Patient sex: F
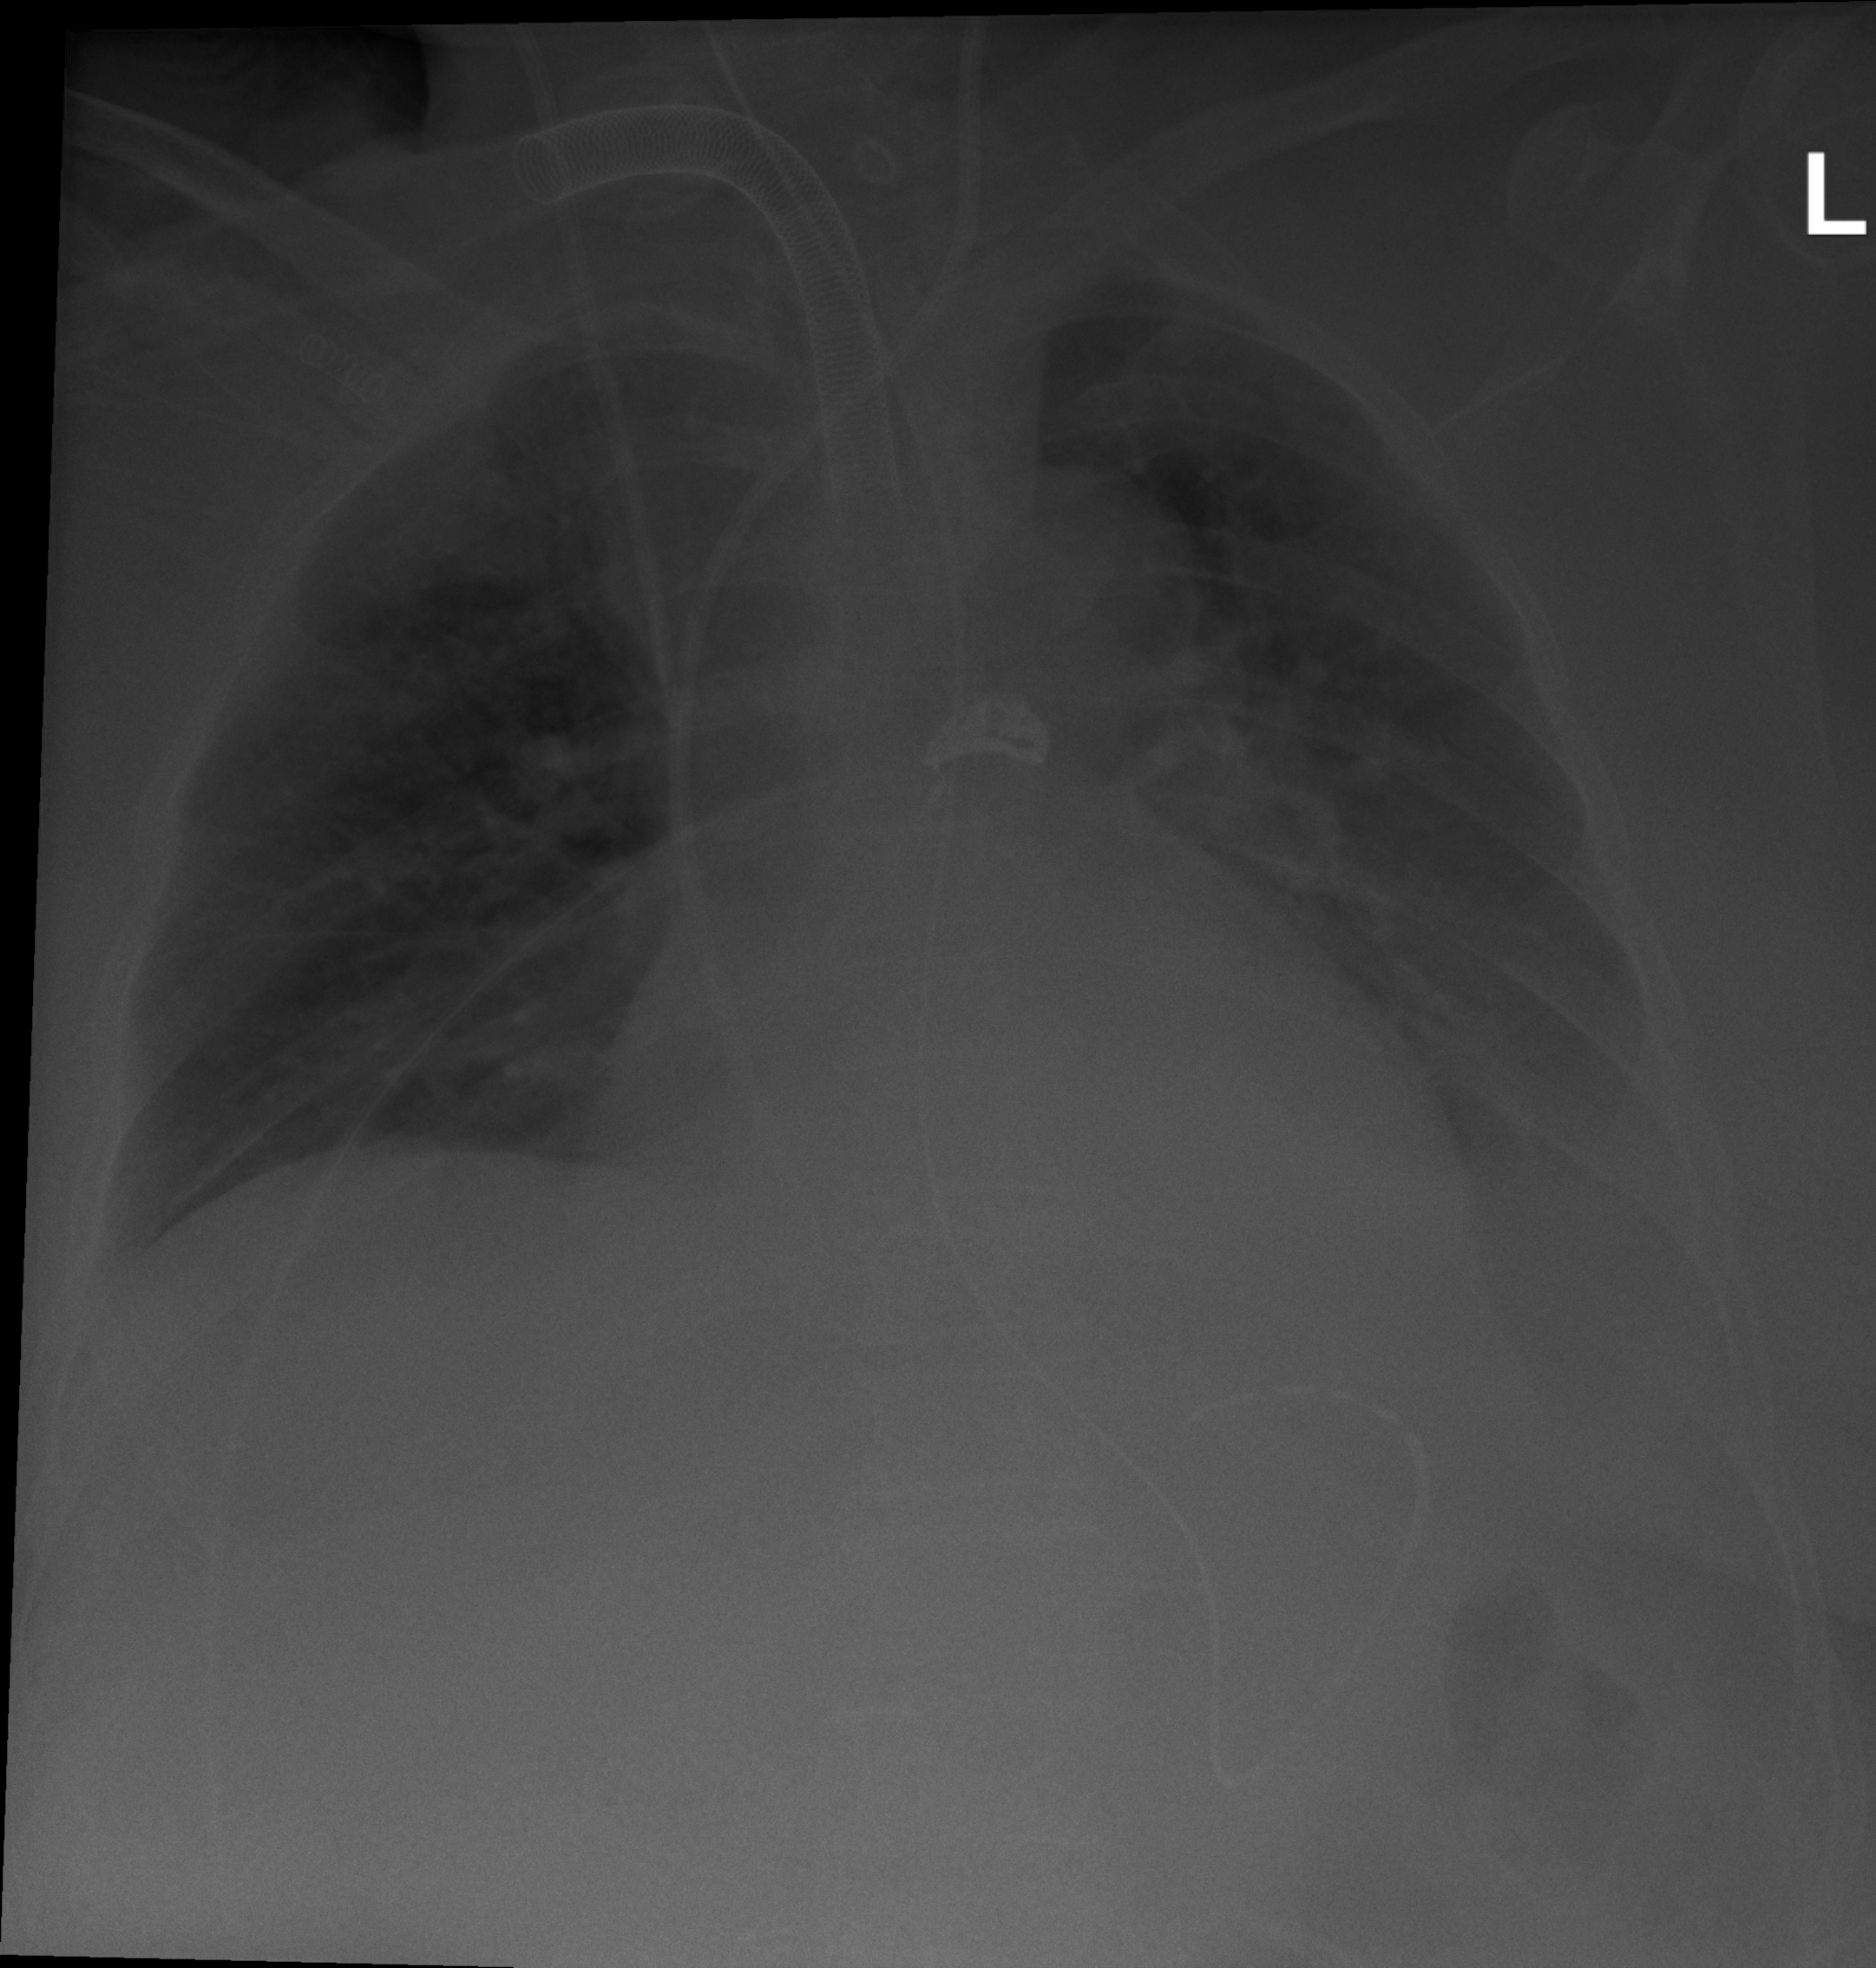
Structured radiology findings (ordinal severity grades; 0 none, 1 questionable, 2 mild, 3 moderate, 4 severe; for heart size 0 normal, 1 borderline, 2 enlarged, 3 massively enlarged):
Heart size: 0
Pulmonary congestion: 0
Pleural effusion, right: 0
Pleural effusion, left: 2
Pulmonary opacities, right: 0
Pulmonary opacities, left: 0
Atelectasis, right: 0
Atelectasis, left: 2